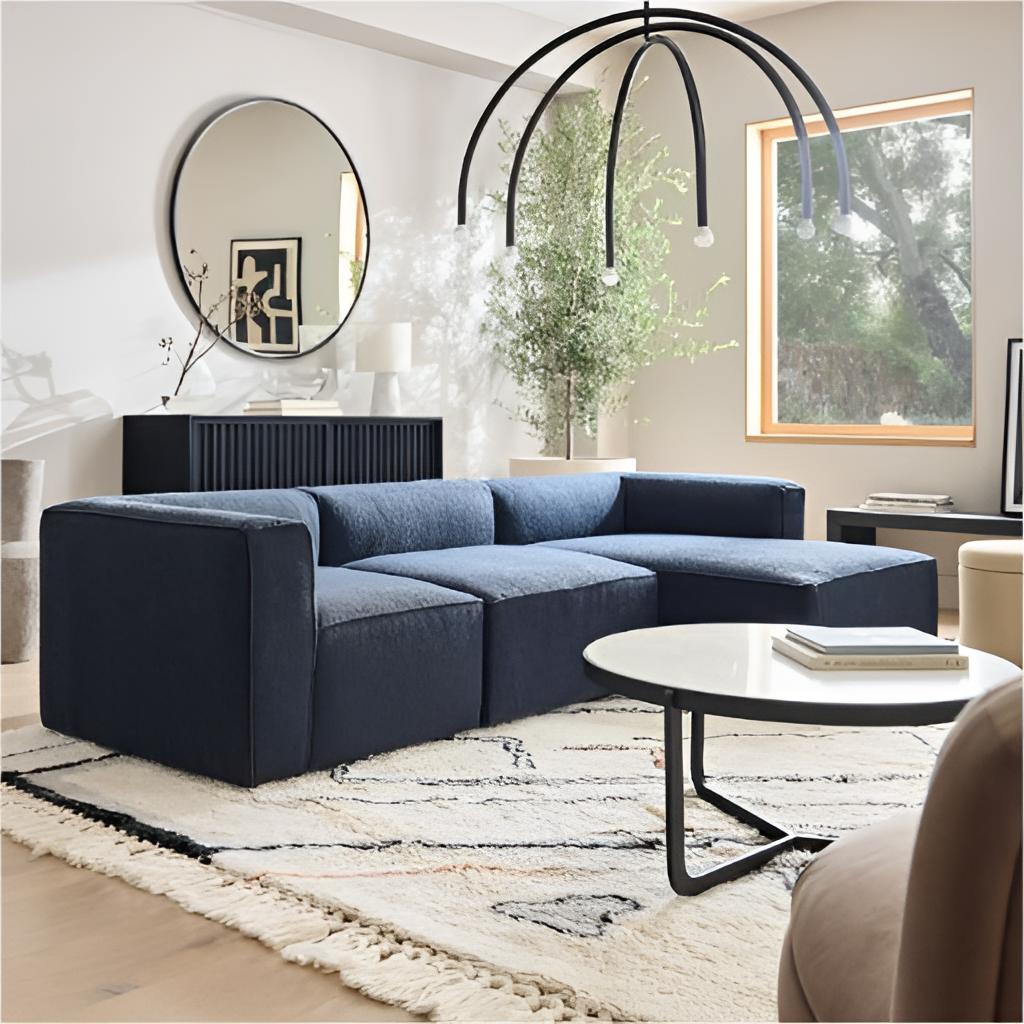
fabric sectional sofa, living room, wood flooring, with plank pattern, cream paint wallpaper, with solid pattern, contemporary